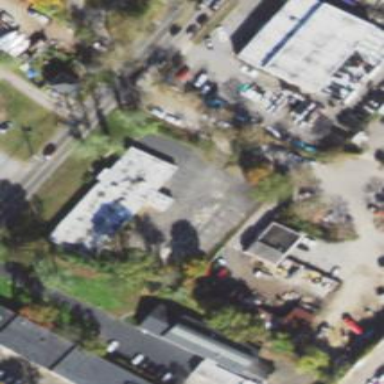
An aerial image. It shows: Commercial building.